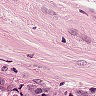
Metastatic tissue present: yes